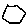
Label: hexagon